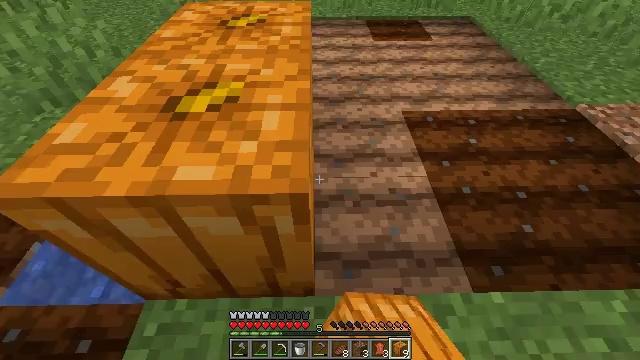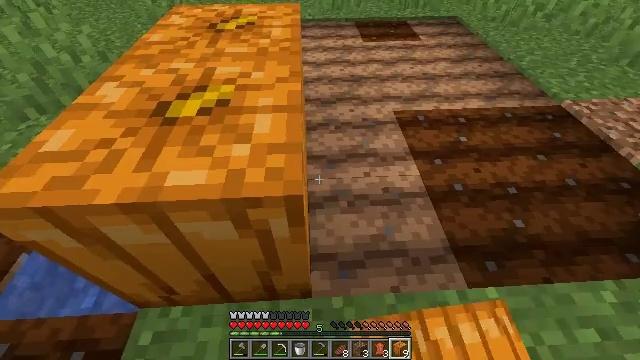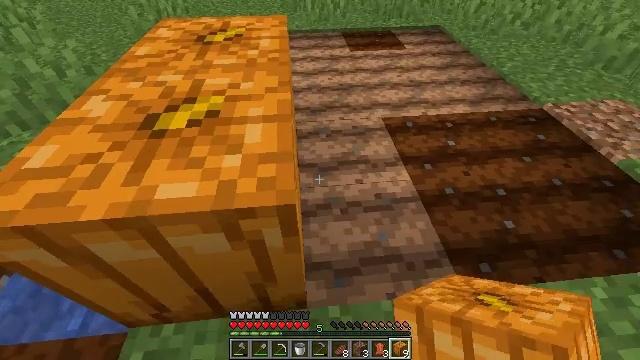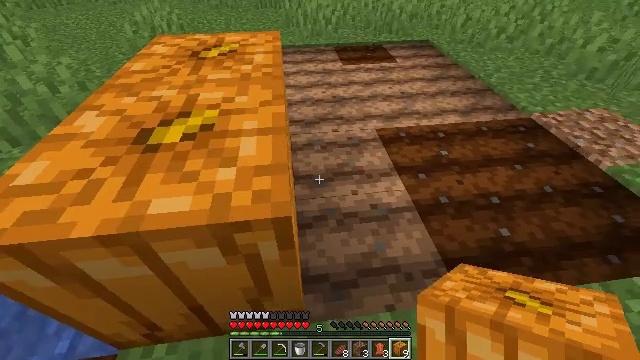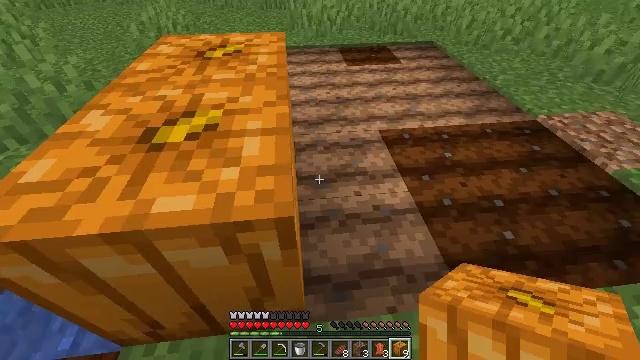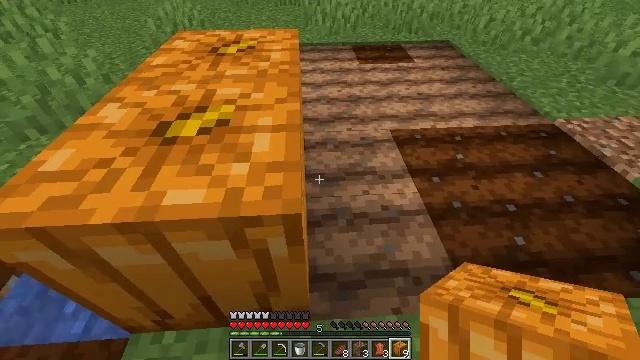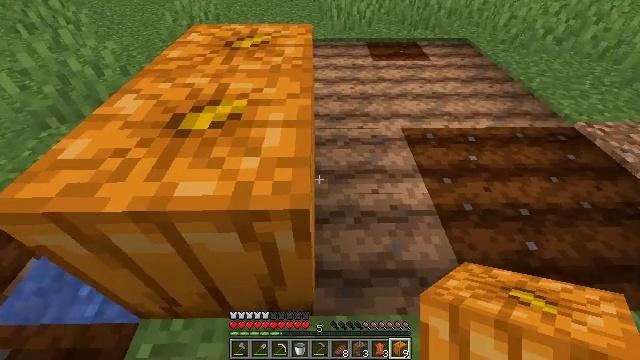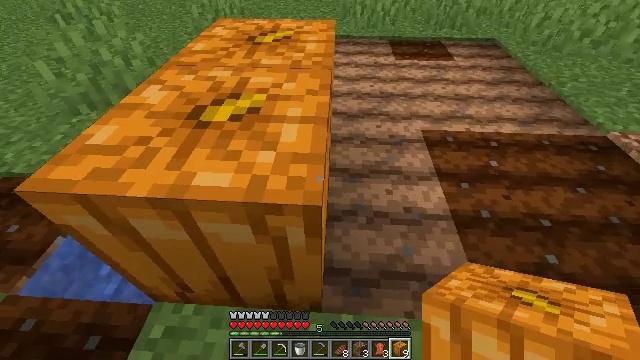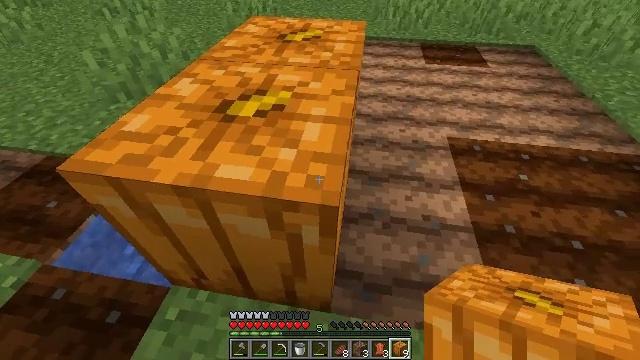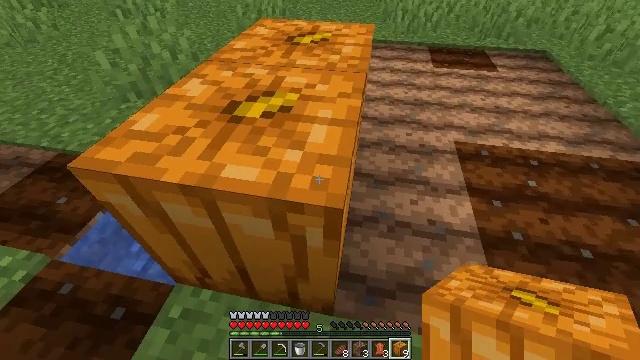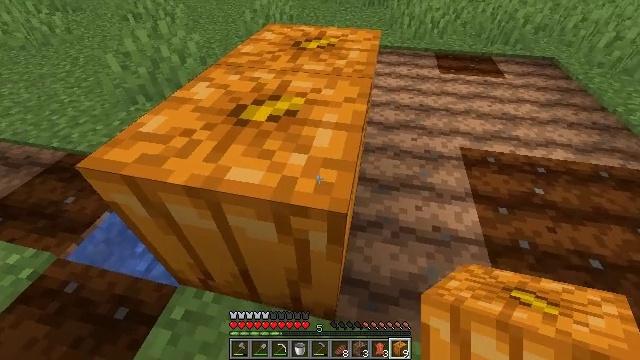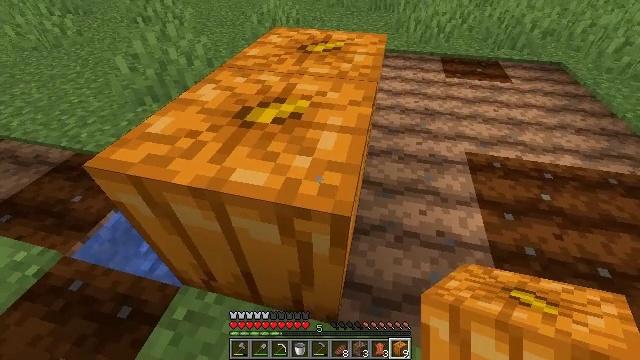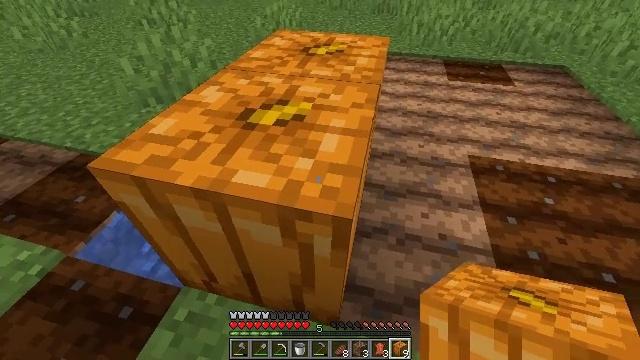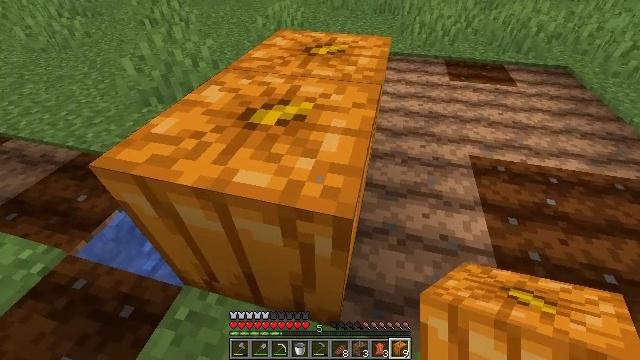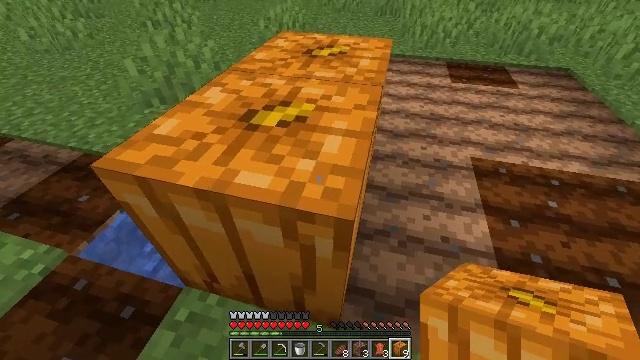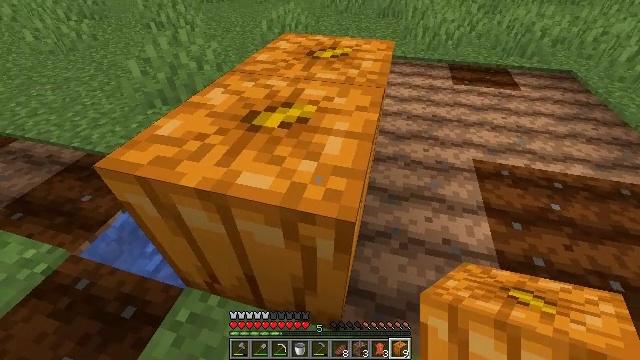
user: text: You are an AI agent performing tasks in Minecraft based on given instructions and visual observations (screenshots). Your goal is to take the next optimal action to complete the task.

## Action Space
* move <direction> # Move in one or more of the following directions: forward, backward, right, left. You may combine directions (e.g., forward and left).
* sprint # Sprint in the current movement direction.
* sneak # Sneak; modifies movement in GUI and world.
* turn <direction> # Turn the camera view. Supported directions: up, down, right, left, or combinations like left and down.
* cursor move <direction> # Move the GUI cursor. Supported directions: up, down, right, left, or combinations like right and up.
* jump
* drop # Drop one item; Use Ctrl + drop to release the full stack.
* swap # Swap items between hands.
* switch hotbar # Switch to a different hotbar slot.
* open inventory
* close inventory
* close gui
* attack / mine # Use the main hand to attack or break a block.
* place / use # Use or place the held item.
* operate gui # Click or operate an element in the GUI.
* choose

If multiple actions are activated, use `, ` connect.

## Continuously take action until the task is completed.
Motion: motion action
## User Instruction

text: Break the pumpkin to collect it.
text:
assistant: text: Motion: turn right
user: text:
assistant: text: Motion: turn right and up
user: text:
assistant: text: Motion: turn right and up
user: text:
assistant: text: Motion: no_op
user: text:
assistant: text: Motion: turn left
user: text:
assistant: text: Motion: turn left
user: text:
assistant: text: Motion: turn left
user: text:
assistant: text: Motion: turn left
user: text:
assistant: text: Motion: turn left
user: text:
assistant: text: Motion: turn left
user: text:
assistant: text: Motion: turn left
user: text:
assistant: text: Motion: no_op
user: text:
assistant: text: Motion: no_op
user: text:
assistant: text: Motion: no_op
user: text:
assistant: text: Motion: no_op
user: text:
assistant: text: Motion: no_op
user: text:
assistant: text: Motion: no_op
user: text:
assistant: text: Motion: no_op
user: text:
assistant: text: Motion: no_op
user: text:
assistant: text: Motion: attack / mine
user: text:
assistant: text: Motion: attack / mine
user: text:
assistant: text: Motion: attack / mine
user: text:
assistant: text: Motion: attack / mine
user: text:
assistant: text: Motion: attack / mine
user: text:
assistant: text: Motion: attack / mine
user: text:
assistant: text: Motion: attack / mine
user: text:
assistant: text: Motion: attack / mine
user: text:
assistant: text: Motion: attack / mine
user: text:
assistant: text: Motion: attack / mine
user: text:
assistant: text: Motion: attack / mine